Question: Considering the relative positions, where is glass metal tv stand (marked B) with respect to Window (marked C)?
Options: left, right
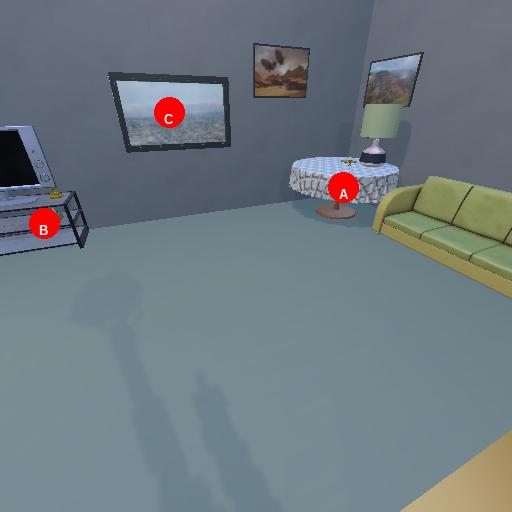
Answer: left